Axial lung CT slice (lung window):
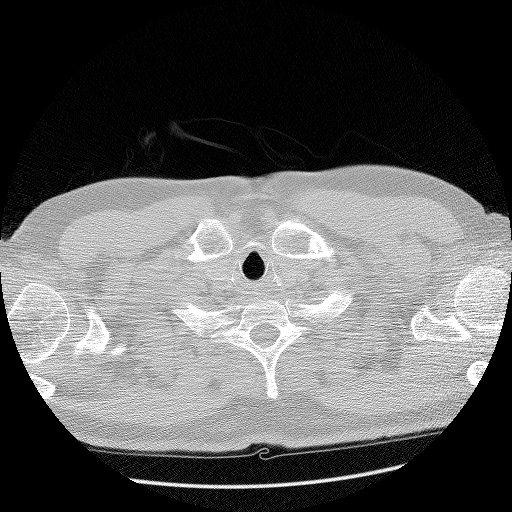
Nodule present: no